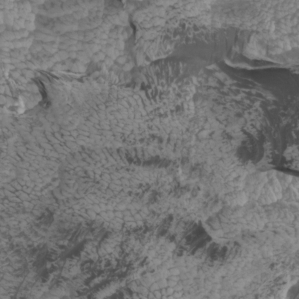
Label: non_frost